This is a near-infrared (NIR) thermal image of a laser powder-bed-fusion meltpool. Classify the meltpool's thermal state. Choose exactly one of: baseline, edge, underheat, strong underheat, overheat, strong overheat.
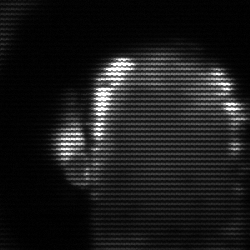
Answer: baseline